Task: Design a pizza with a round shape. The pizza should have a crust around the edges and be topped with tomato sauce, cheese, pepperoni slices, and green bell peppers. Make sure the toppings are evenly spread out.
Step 520:
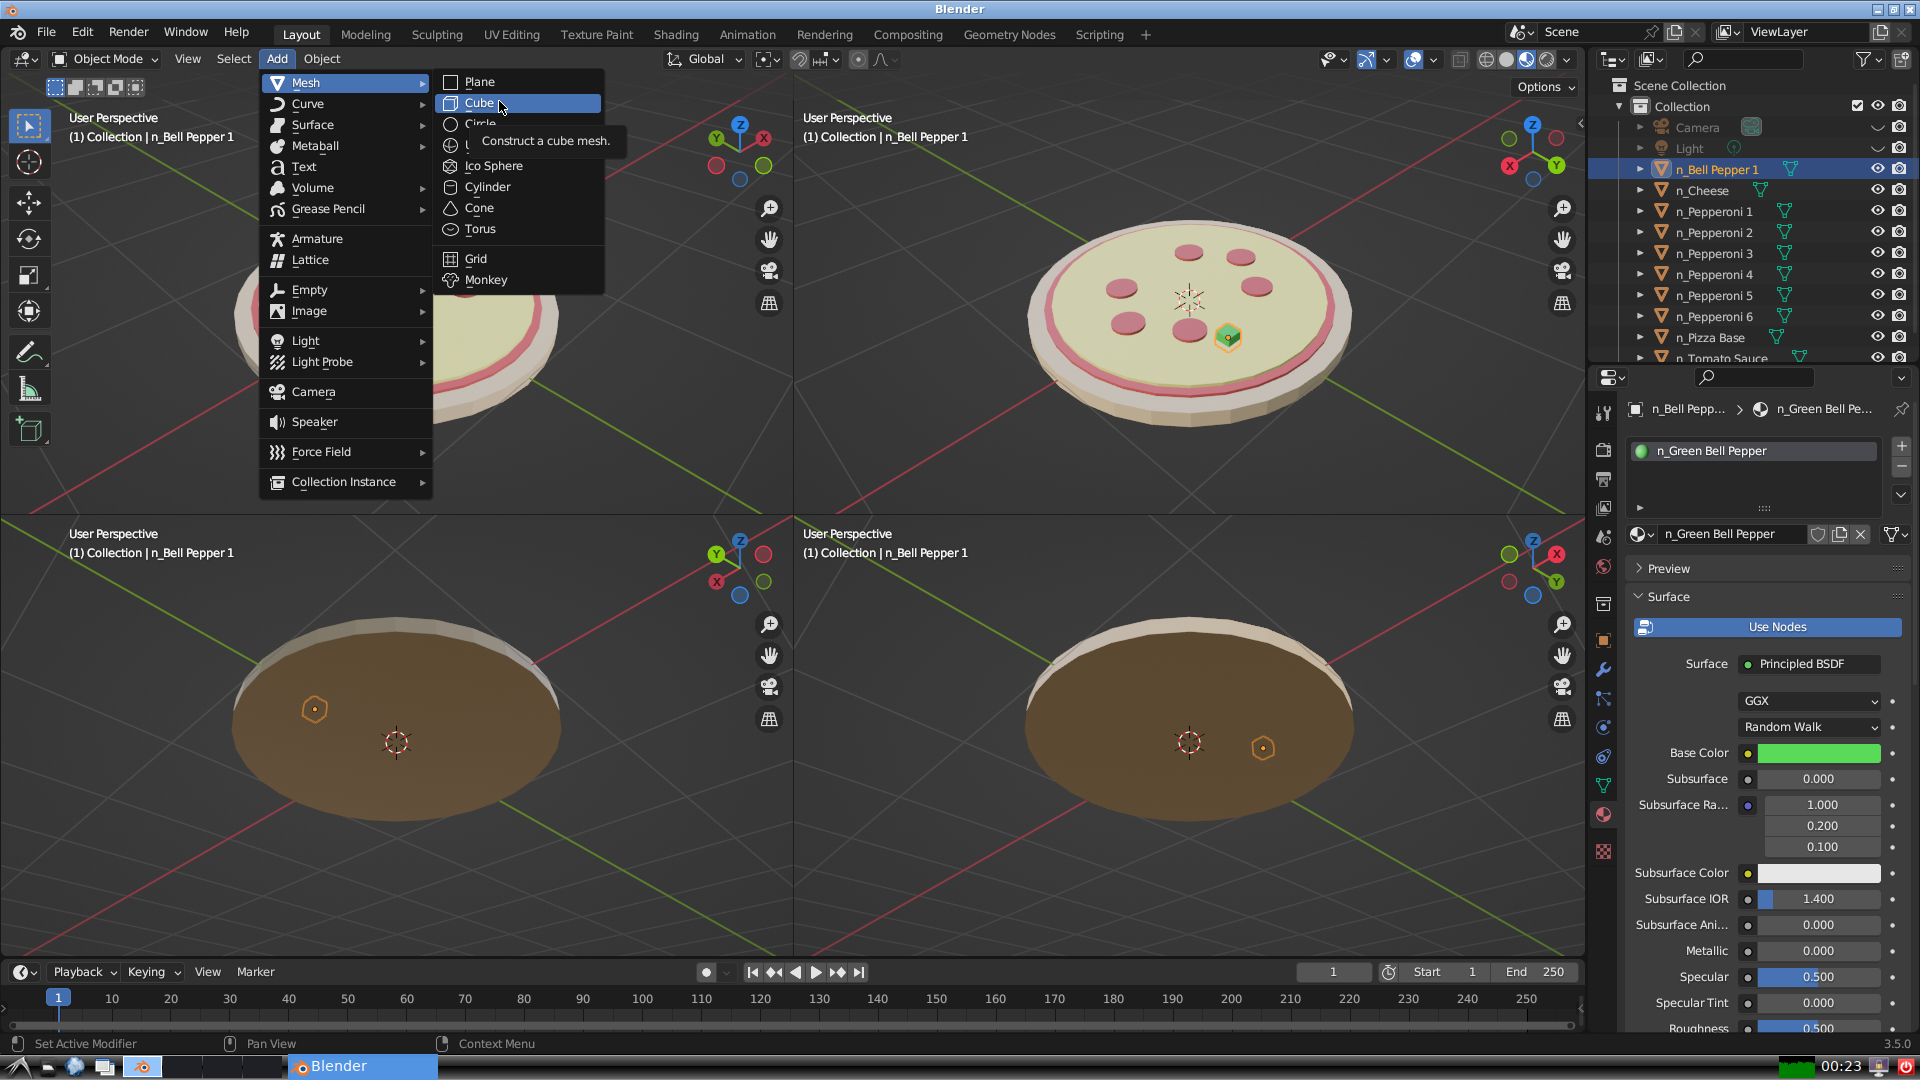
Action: click: no